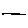
Label: hexagon